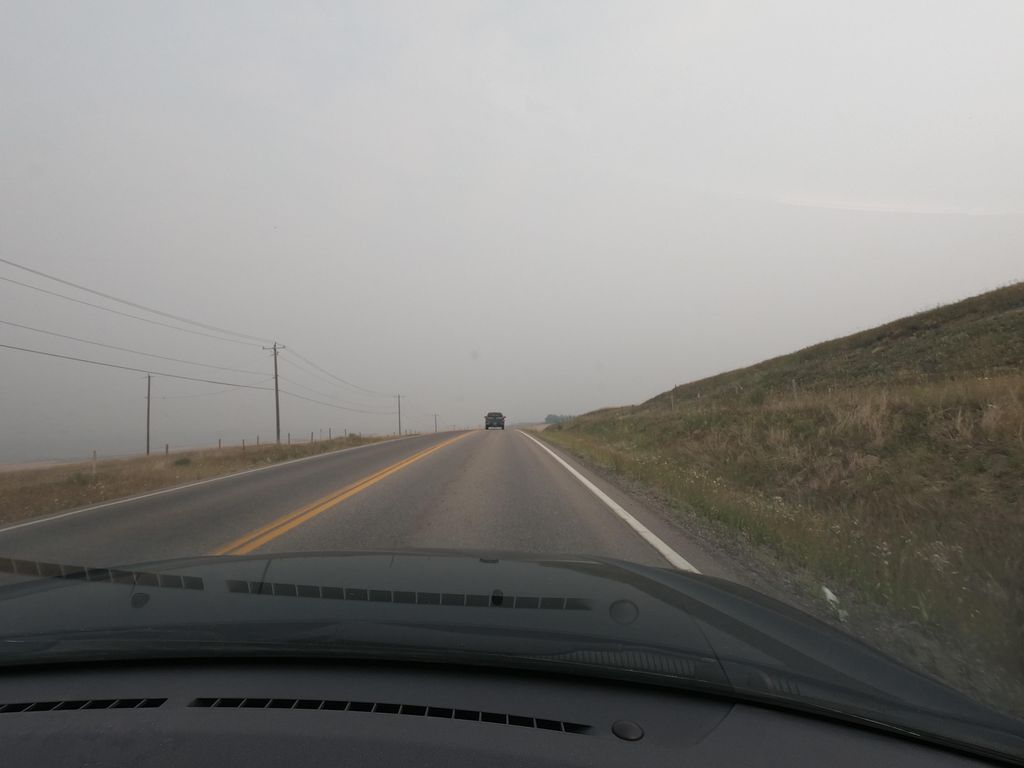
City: calgary